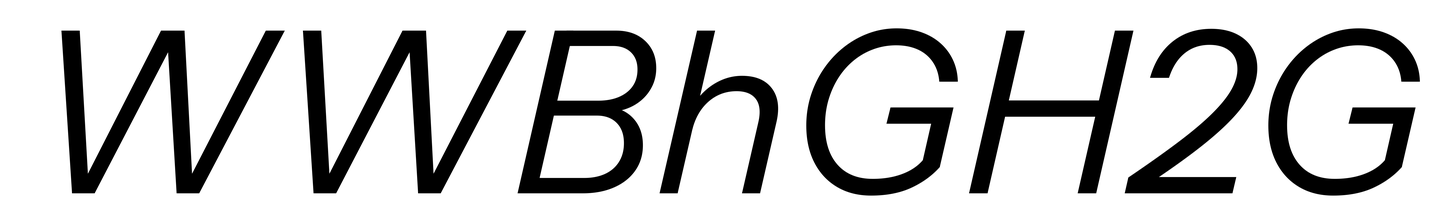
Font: InstrumentSans-Italic_Italic